Question: I have a Silverlight 4 application where I am making use of shared classes. In the .Web project, I have a class called "X.Shared.cs". This class has three string properties. When I build the application, it gives an error saying "The type 'X' already contains a definition for 'Y'". It seems that the properties in the generated code in the Silverlight Application are being seen as duplicates. I have tried cleaning my solution and rebuilding, this helps every now and then but is totally inconsistent.
Has anyone had experience in this issue? Am I perhaps doing something wrong?
The code for the shared class (X.Shared.cs) is as follows:
'''
public partial class VideoItem
{
[Key]
public String ID
{
get;
set;
}
public String ImageURL
{
get;
set;
}
public String URL
{
get;
set;
}
}
'''
Here is a screenshot of the solution explorer showing the generated shared file:

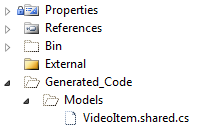
Answer: To solve this problem, I created a blank .shared.cs class containing no properties (this is obviously a partial class). I then created another partial class in the same namespace with that class name and in here I put all the properties I needed to access.